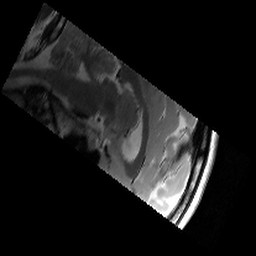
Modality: T2w
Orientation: sagittal
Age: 21
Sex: female
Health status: healthy
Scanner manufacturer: siemens
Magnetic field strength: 3 T
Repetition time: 6 s
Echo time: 0.064 s